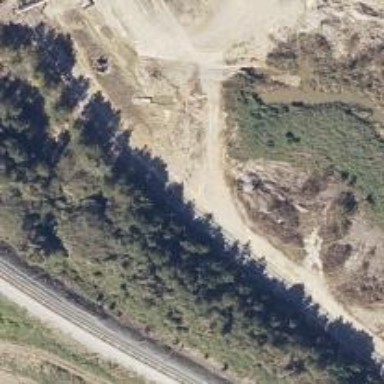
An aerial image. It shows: Rail spur service.